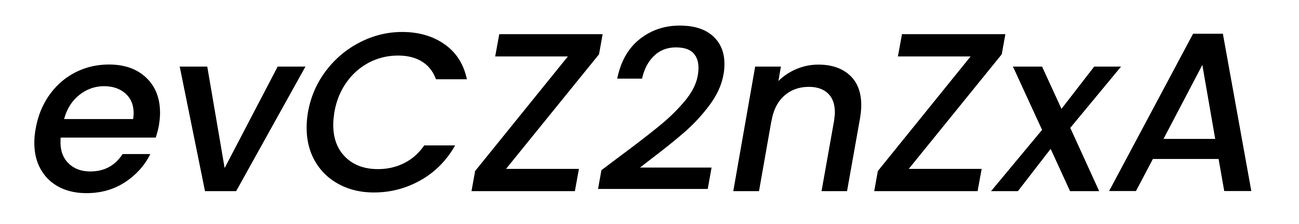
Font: Poppins-MediumItalic